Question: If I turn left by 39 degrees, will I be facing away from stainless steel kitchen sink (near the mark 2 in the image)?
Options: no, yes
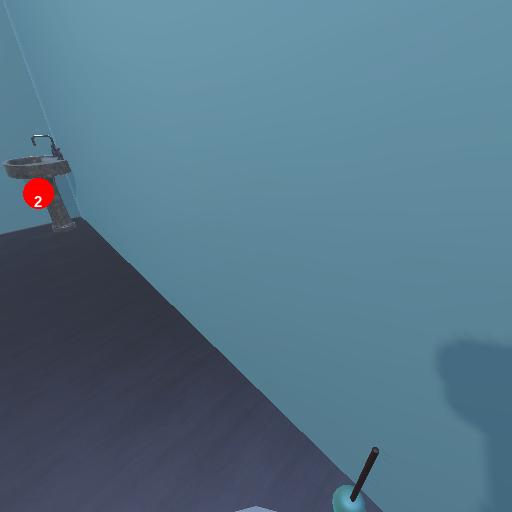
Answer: no